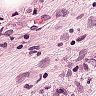
Metastatic tissue present: yes